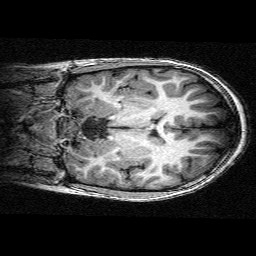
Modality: T1w
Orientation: coronal
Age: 9
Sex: female
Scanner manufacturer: siemens
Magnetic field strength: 3 T
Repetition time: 2.3 s
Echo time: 0.00336 s